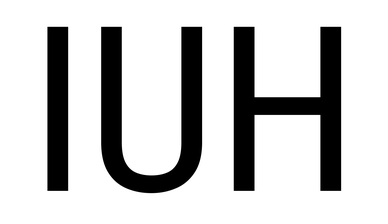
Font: Roboto_Condensed_Regular